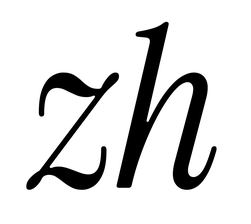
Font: InstrumentSerif-Italic